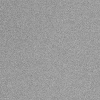
Atmospheric dust classification: dusty